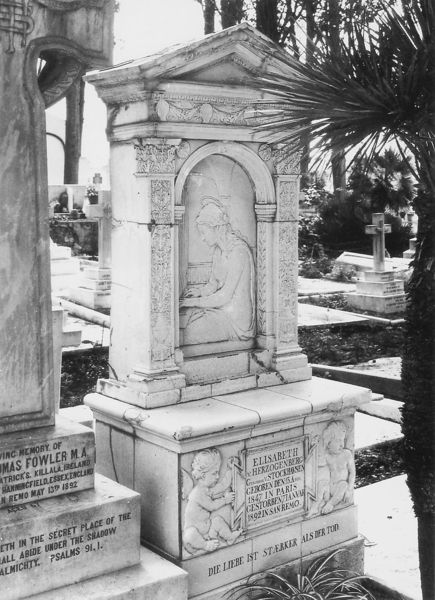
Titel: Grabmal für die Musikerin Elisabeth von Herzogenberg
Künstler: Adolf von Hildebrand
Standort: San Remo, Alter Friedhof (EU - I - Piemont)
Schlagwörter: himmel, weiß, frau, grau, licht, marmor, schwarz, stein, pflanze, kinder, engel, relief, schrift, bogen, süden, warm, giebel, pilaster, inschrift, ornamente, palme, foto, fotografie, photographie, nische, kreuz, schwarzweiß, text, friedhof, photo, grab, gräber, putten, putti, englisch, grabmal, ädikula, inschriften, grabstein, fowler, elisabeth herzogenberg